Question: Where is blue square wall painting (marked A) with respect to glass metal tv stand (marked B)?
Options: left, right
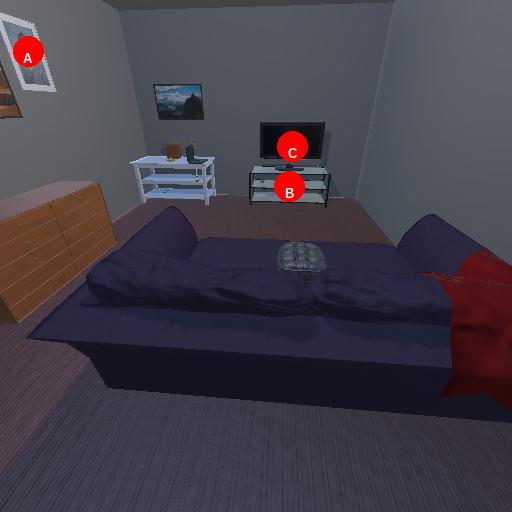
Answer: left